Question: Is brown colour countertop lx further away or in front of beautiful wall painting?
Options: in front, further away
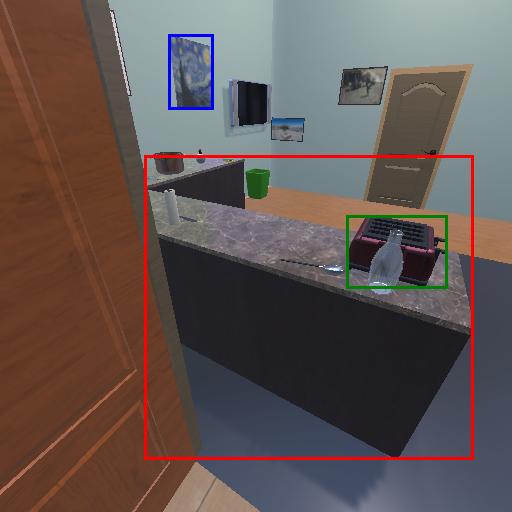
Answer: in front